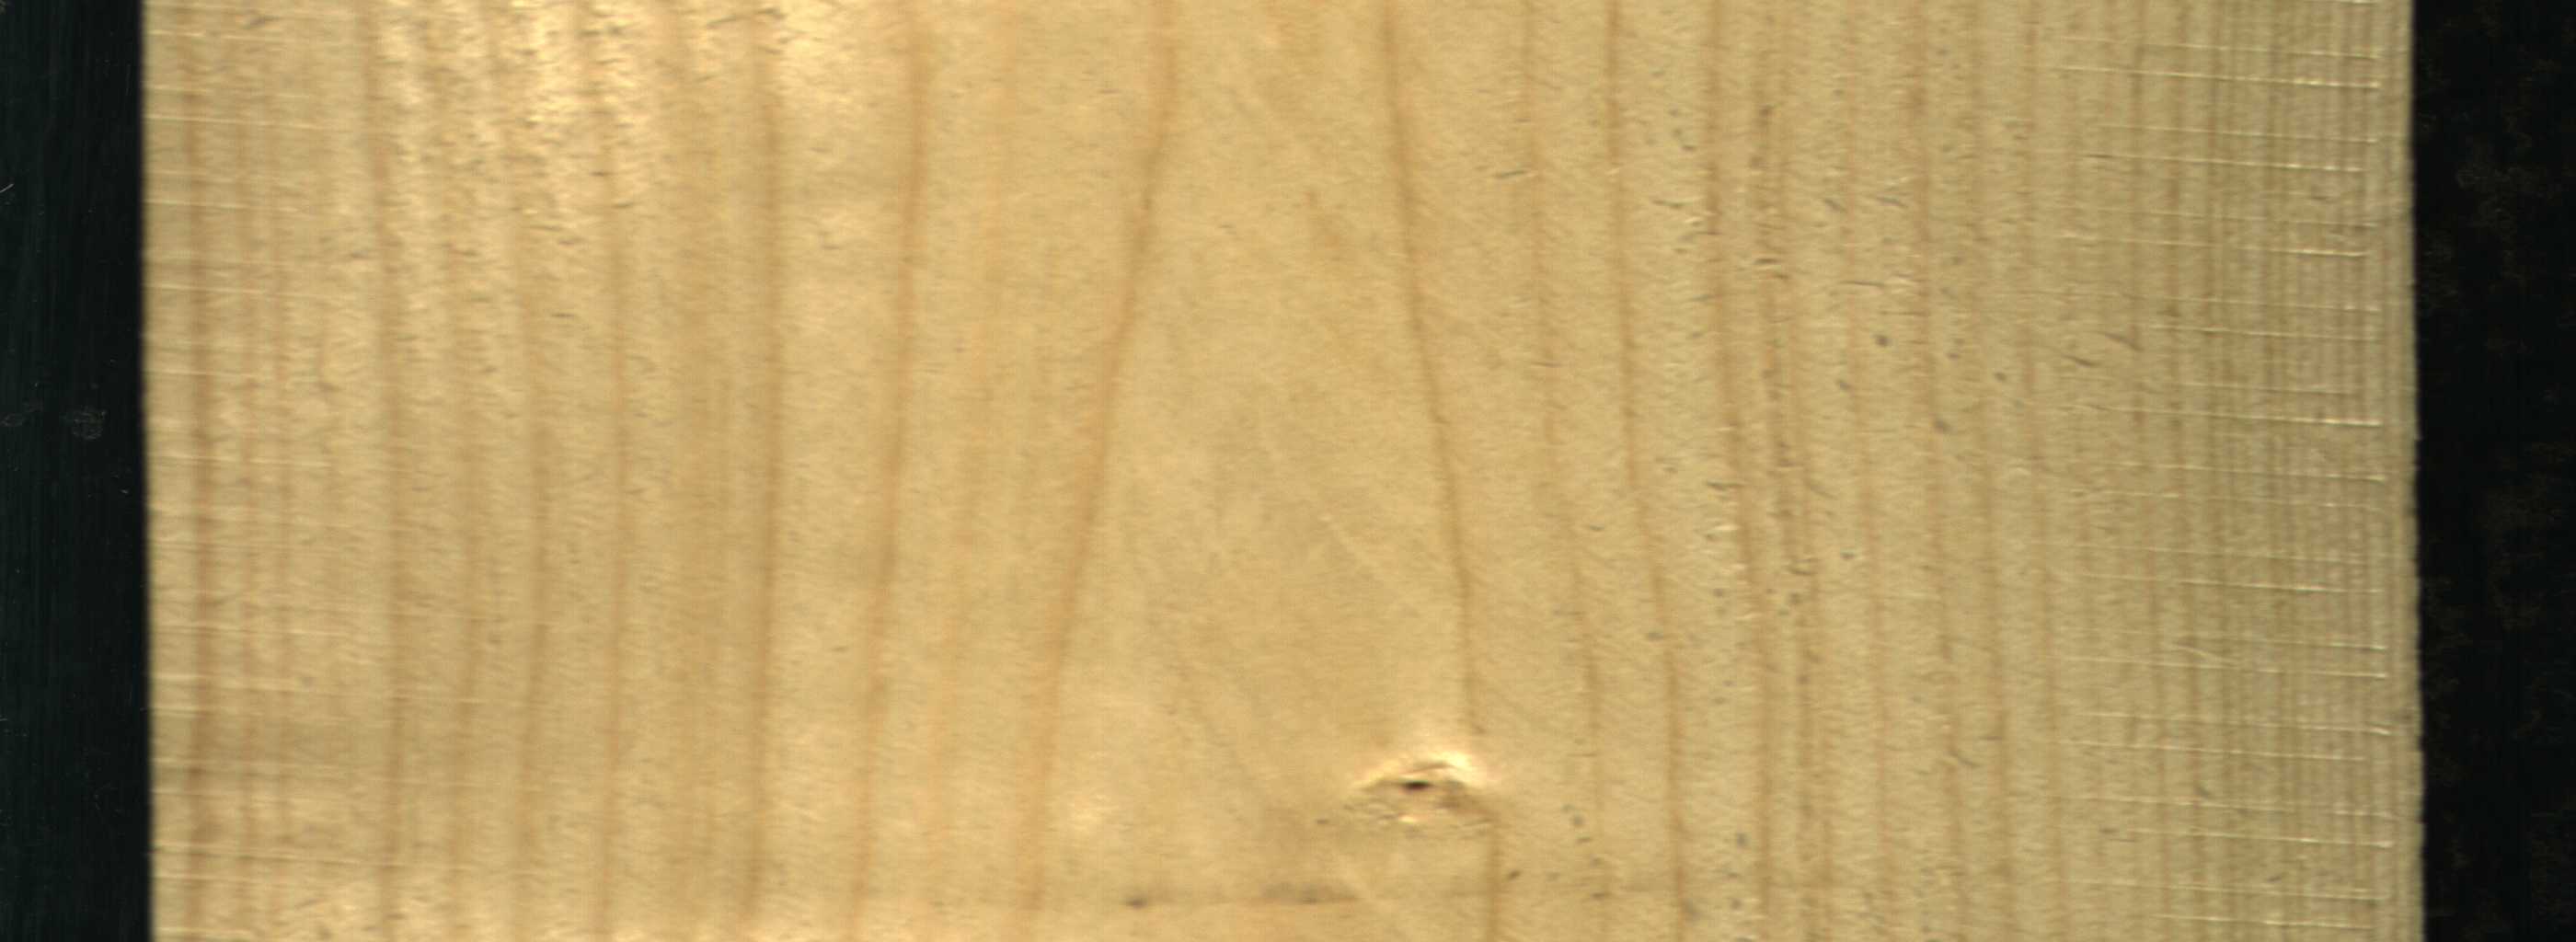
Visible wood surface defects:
Live_Knot